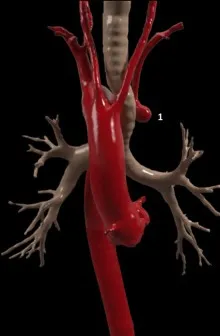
Pre-interventional 3D model. Anterior.
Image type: radiology (ct)